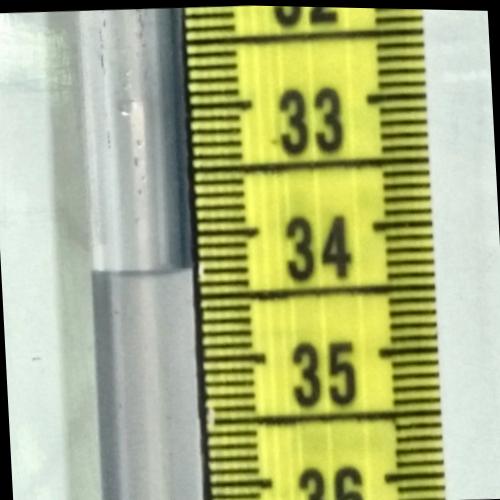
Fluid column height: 34.3 cm